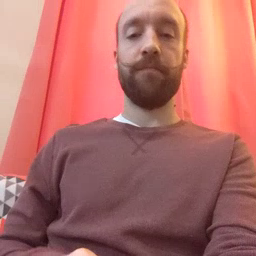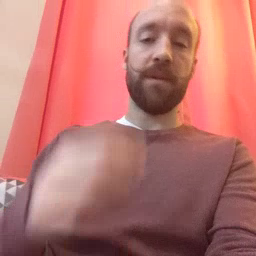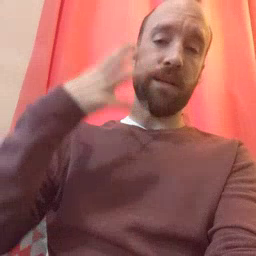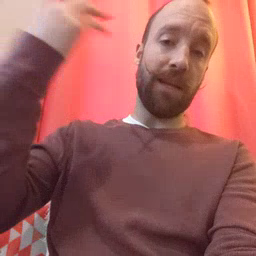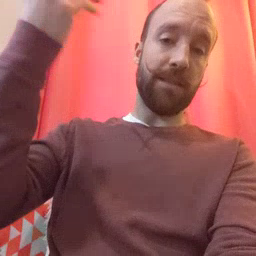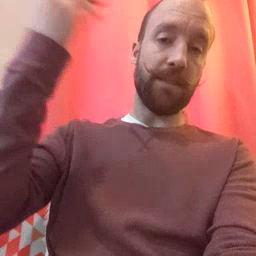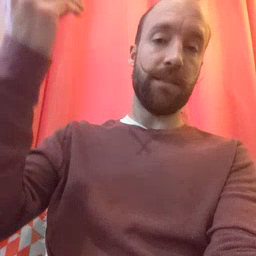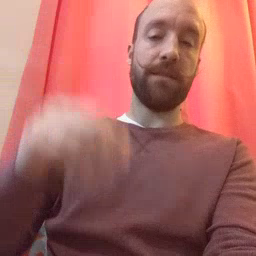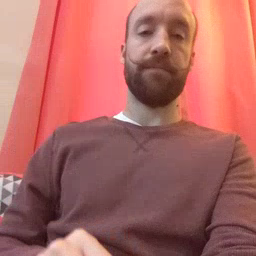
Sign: outside